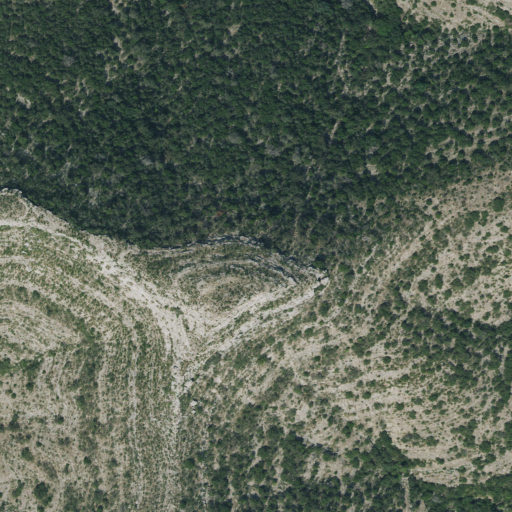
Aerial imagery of mountain in Texas named Caprock Mountain containing shrub, deciduous forest, and evergreen forest